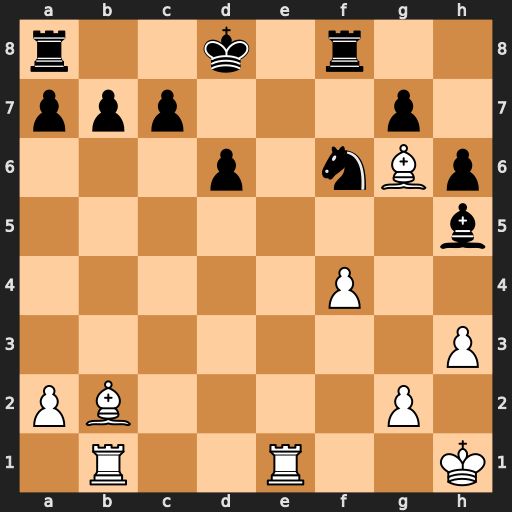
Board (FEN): r2k1r2/ppp3p1/3p1nBp/7b/5P2/7P/PB4P1/1R2R2K
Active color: w
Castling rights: -
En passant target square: -
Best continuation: Bxf6+ gxf6 Bxh5